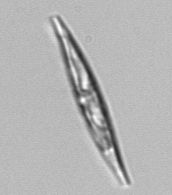
Label: Pleurosigma